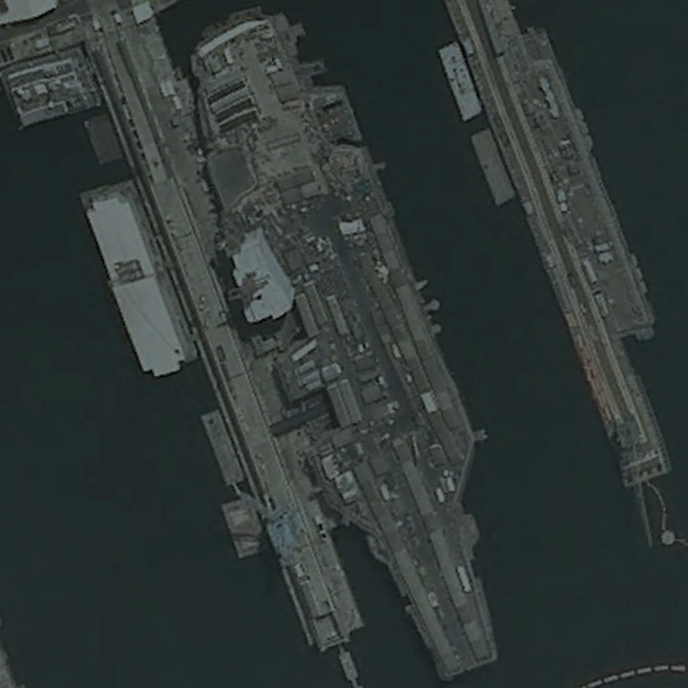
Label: aircraft_carrier